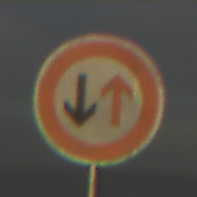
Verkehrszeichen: VorrangDesGegenverkehrs
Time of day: SunriseSunset
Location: Outdoor (Nature)
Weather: PartlyCloudy
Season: Summer
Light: Natural